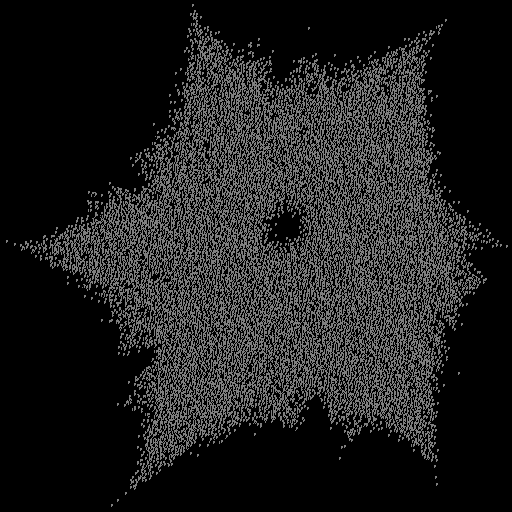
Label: bedder